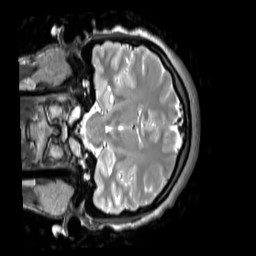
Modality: T2w
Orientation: coronal
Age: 19
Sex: female
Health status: ill
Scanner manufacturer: siemens
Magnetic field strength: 3 T
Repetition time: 2.8 s
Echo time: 0.326 s